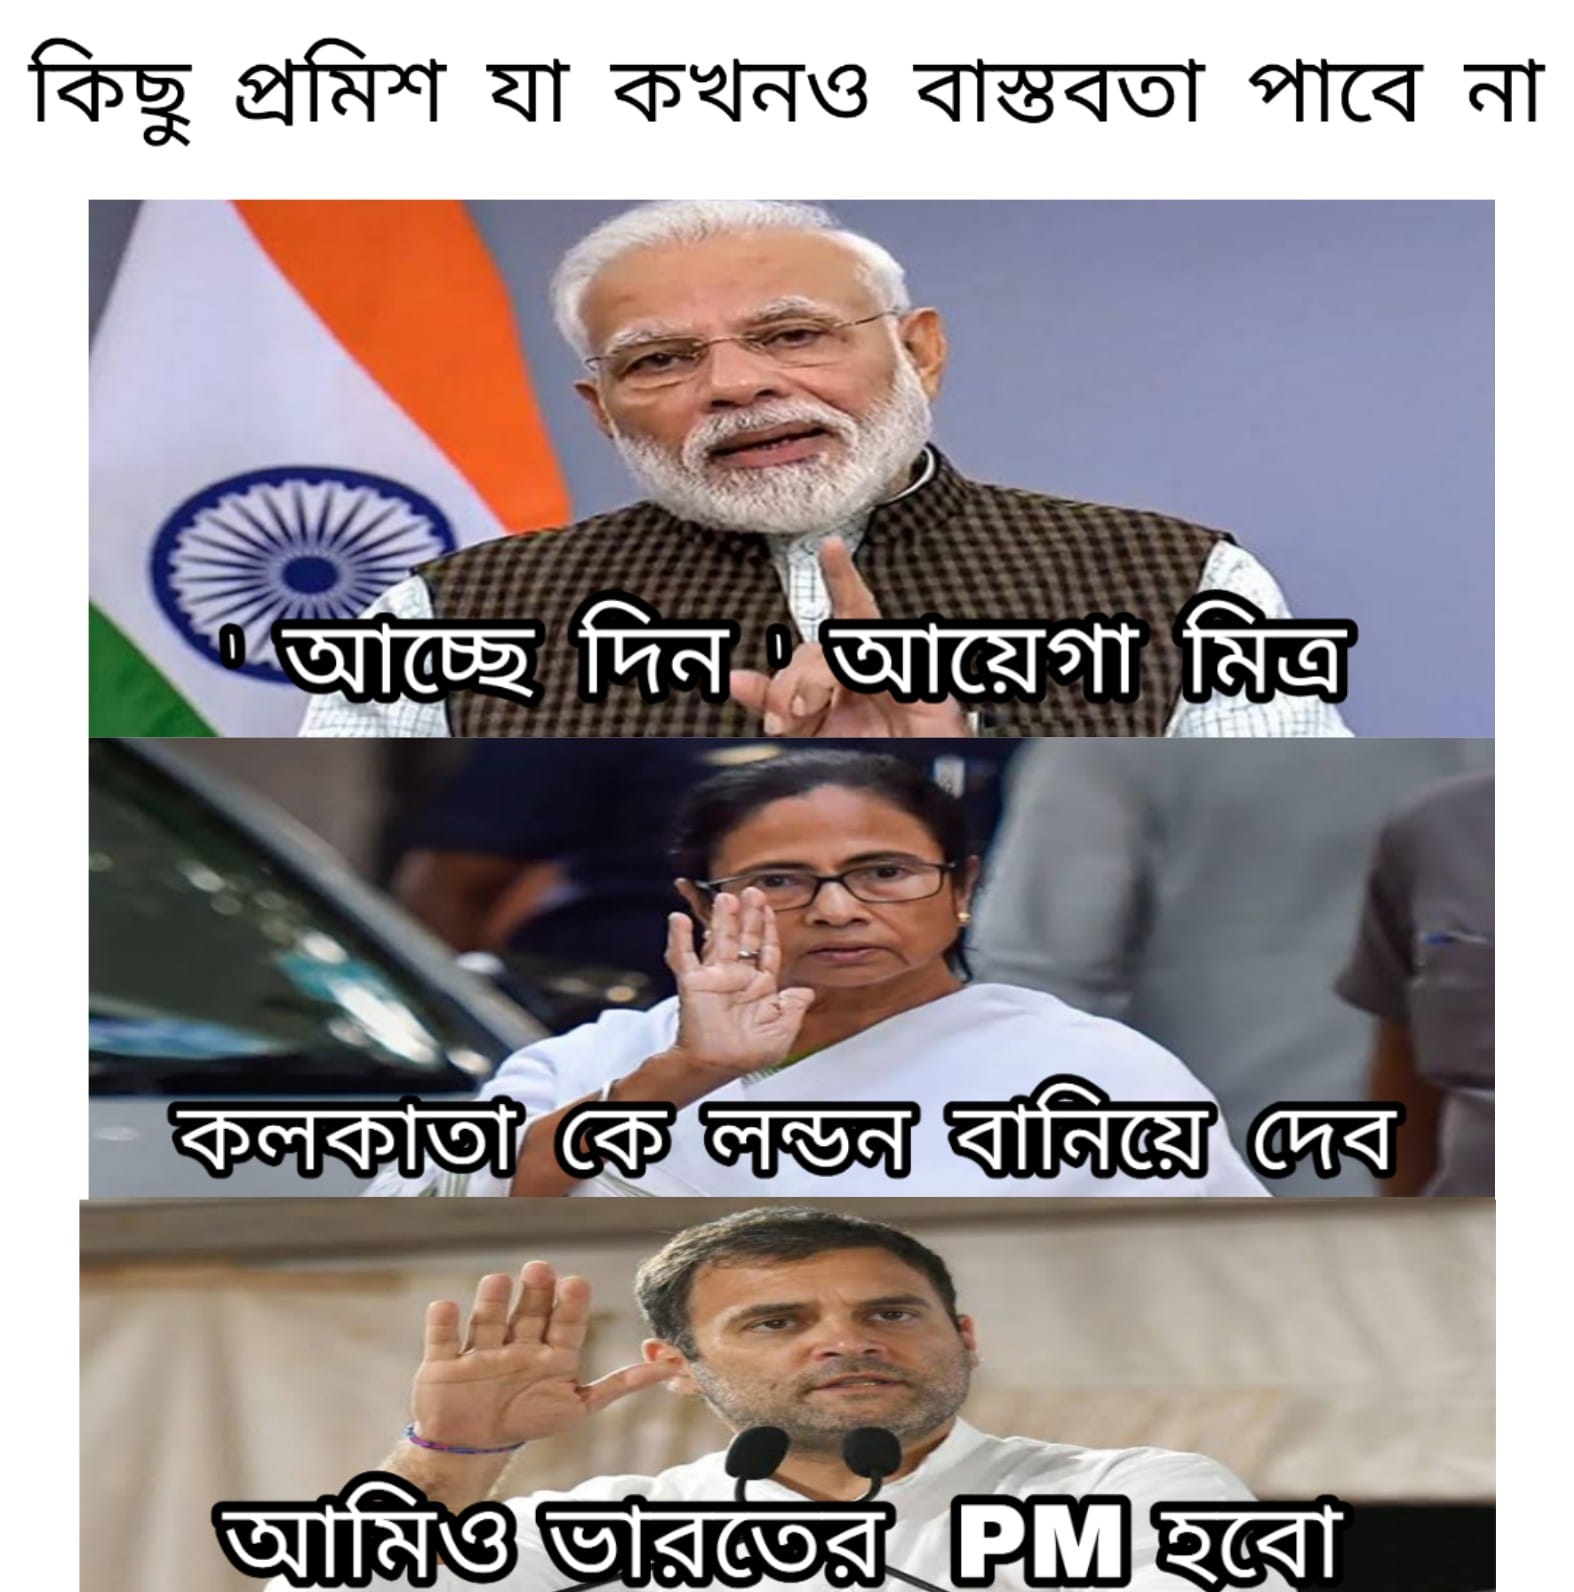
Caption: কিছুু প্রমিশ যা কখনও বাস্তবতা পাবে না    আচ্ছে দিন   আয়েগা মিত্র     কলকাতা কে লন্ডন বানিয়ে দেব     আমিও ভারতের PM হবো
Label: hate